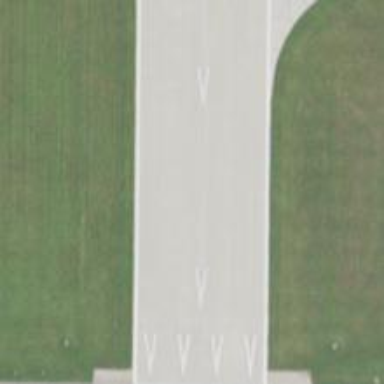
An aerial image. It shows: View of runway in airport.